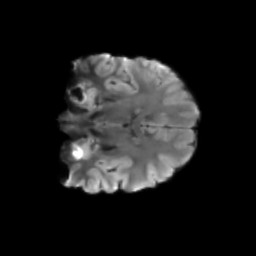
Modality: T2w
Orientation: coronal
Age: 23
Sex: female
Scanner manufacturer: siemens
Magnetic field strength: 3 T
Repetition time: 3.23 s
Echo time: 0.0892 s